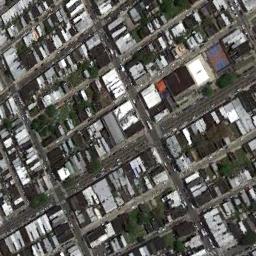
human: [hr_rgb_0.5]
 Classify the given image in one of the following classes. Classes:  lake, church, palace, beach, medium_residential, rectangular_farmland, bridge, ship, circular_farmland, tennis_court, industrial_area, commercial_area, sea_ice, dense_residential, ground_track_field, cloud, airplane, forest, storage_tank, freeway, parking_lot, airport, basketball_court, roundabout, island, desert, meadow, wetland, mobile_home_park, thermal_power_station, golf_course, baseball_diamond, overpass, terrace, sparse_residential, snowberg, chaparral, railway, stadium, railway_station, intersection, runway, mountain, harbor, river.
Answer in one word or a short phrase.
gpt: dense_residential